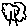
Label: tree